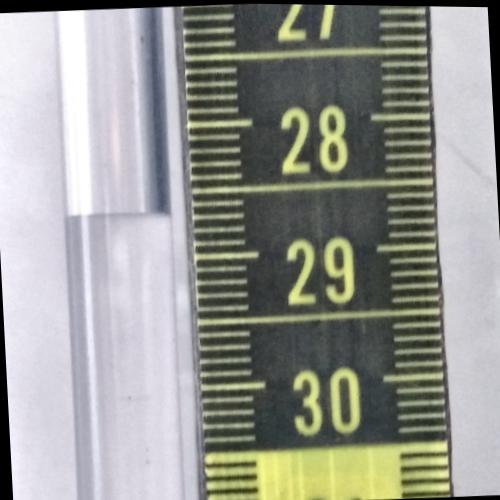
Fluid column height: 28.7 cm